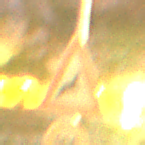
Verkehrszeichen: WildwechselLinks
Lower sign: Geschwindigkeit100
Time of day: Night
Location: Outdoor (Suburban)
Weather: Clear
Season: NotSpecified
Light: Artificial